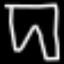
Label: pants